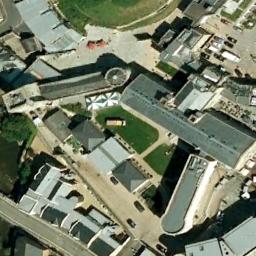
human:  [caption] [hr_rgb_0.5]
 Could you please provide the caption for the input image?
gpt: The palace has some palaces of different shapes and sizes .

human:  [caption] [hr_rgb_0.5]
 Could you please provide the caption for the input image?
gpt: The palace is on the grass surrounded by buildings .

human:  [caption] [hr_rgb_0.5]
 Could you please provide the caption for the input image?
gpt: One side of the palace is the road and the other side is lush woods .

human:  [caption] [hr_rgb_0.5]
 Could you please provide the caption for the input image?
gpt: There are many buildings beside the palace .

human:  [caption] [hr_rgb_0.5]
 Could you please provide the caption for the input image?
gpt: There are some green lawns beside the palace with gray roofs .